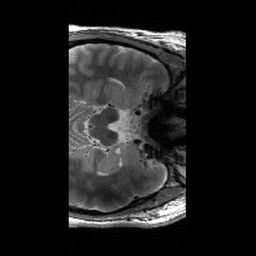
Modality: T2w
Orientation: axial
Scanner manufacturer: siemens
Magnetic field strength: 6.98 T
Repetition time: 5.65 s
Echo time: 0.044 s